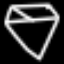
Label: diamond